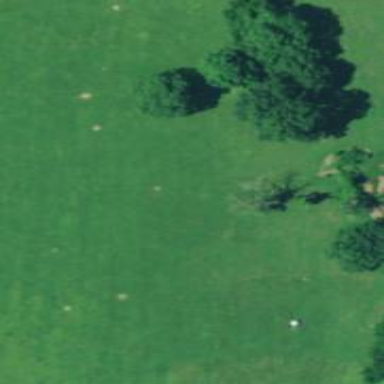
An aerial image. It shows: Driving range for golf practice.